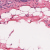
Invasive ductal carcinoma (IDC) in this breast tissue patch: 0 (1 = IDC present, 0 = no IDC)